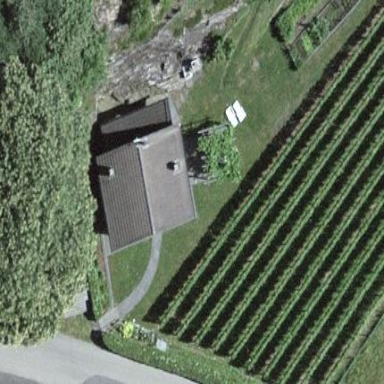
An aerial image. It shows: Simple and straightforward house.